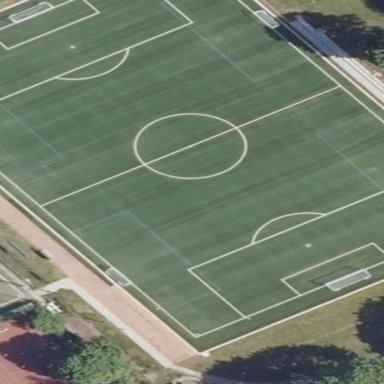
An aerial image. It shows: Grass pitch designated for soccer.